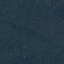
Land use / land cover: Forest